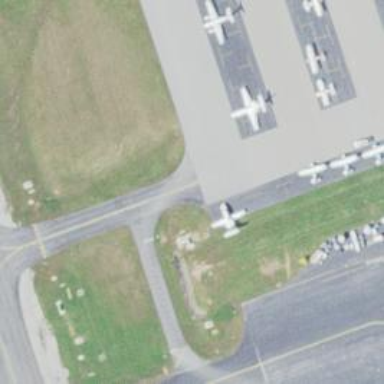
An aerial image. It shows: Asphalt taxiway in the airport.